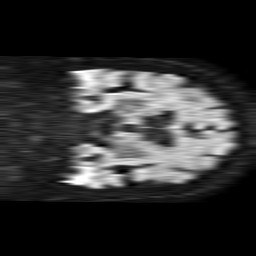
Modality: TRACE
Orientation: coronal
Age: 77
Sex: female
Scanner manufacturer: philips
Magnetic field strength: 1.5 T
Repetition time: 4.6 s
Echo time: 0.09059 s